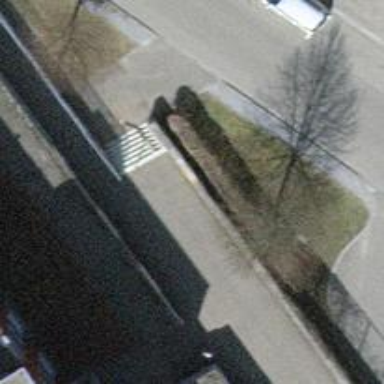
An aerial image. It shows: Set of steps on the road.